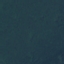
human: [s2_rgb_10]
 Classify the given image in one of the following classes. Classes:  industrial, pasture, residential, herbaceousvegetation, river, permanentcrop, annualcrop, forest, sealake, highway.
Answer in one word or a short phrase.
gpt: Forest